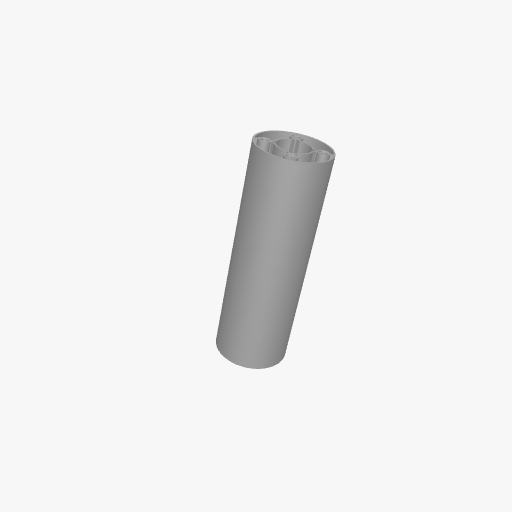
Part: GoTUBE96